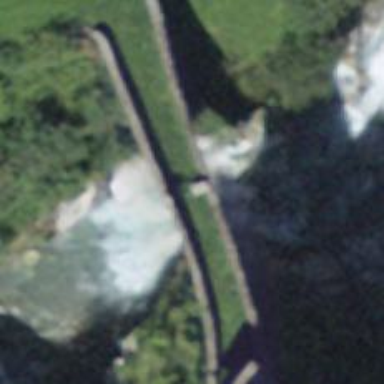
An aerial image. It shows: Path on arched bridge.